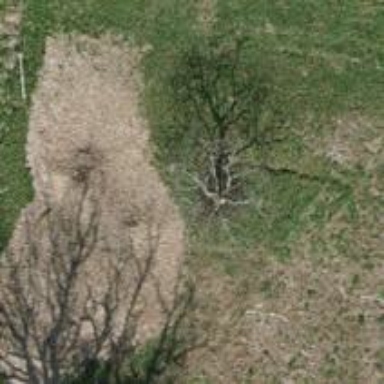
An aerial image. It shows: Agricultural orchard with deciduous broadleaved trees.